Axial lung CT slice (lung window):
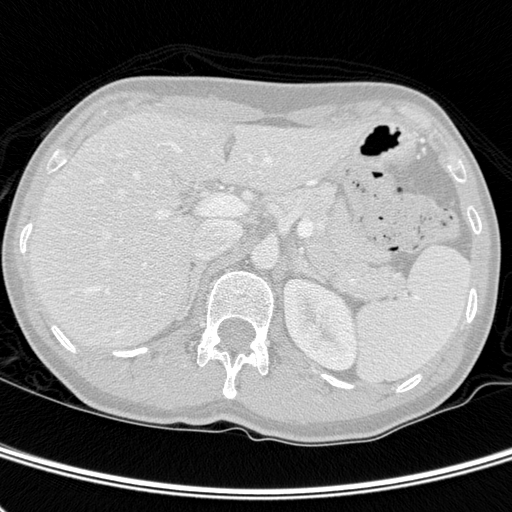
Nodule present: no